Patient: sex M, age 78
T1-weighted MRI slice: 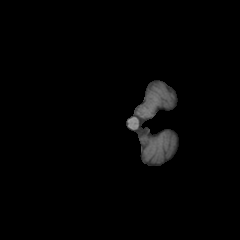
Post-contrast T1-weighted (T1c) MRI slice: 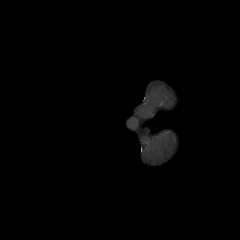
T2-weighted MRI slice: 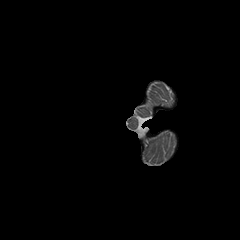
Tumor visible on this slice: no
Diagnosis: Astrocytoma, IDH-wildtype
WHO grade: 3